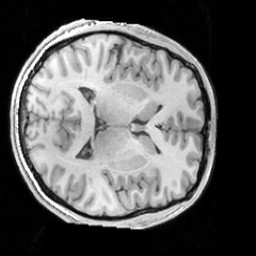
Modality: T1w
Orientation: axial
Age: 28
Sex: male
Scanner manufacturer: siemens
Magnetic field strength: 3 T
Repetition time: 1.63 s
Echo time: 0.00311 s